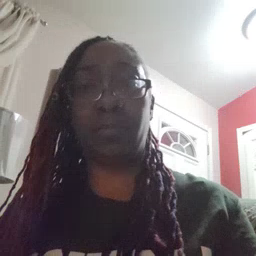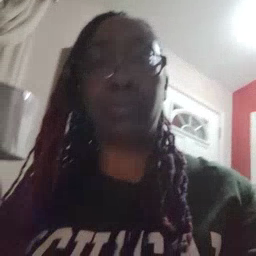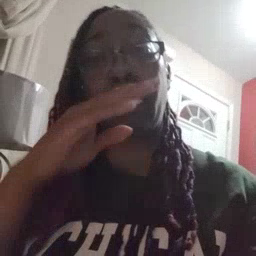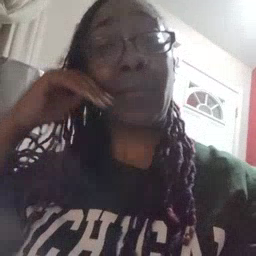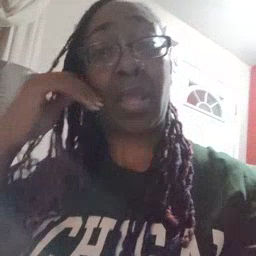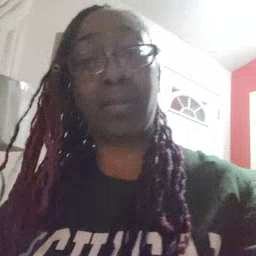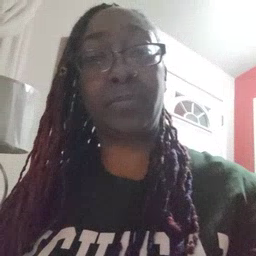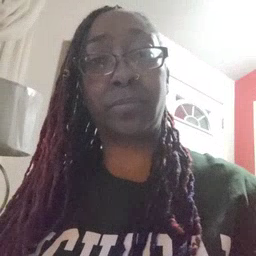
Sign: smile